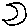
Label: moon